Question: I am trying to send html email with javamail. Here is my function:
'''
private void sendBCCEmailWithoutAttachments(ArrayList<String> recipients
, String emailBody, final String senderEmail, final String senderPassword, String subject) {
Properties props = new Properties();
props.put("mail.smtp.auth", "true");
props.put("mail.smtp.starttls.enable", "true");
props.put("mail.smtp.host", "smtp.gmail.com");
props.put("mail.smtp.port", "587");
Session session = Session.getDefaultInstance(props,
new javax.mail.Authenticator() {
protected PasswordAuthentication getPasswordAuthentication() {
return new PasswordAuthentication(senderEmail, senderPassword);
}
});
session.setDebug(true);
try {
Message message = new MimeMessage(session);
message.setFrom(new InternetAddress(senderEmail));
String addressList = "";
for (String st : recipients) {
addressList = addressList+"," + st;
}
addressList = addressList.substring(1);
message.setRecipients(Message.RecipientType.BCC,
InternetAddress.parse(addressList));
message.setSubject(subject);
Multipart multipart = new MimeMultipart();
BodyPart messageBodyPart = new MimeBodyPart();
// messageBodyPart.setHeader("Content-Type", "text/html");
messageBodyPart.setText(emailBody);
multipart.addBodyPart(messageBodyPart);
message.setContent(multipart,"text/html");
message.saveChanges();
Transport.send(message);
System.out.println("Done");
} catch (MessagingException e) {
e.printStackTrace();
throw new RuntimeException(e);
}
}
'''
As its clear from above, I am calling the message.saveChanges() as given <URL> But it does not work and here the content type of the message header is still text/plain.
Check this transcript (via show original in gmail):
'''
Delivered-To: somegmail@gmail.com
Received: by 10.27.30.195 with SMTP id e186csp1346918wle;
Wed, 18 Mar 2015 08:57:42 -0700 (PDT)
X-Received: by 10.70.124.138 with SMTP id mi10mr104883801pdb.39.1426694262128;
Wed, 18 Mar 2015 08:57:42 -0700 (PDT)
Return-Path: <someother@gmail.com>
Received: from mail-pd0-x231.google.com (mail-pd0-x231.google.com. [2607:f8b0:400e:c02::231])
by mx.google.com with ESMTPS id iu3si29690992pac.32.2015.03.18.08.57.41
for <somegmail@gmail.com>
(version=TLSv1.2 cipher=ECDHE-RSA-AES128-GCM-SHA256 bits=128/128);
Wed, 18 Mar 2015 08:57:42 -0700 (PDT)
Received-SPF: pass (google.com: domain of someother@gmail.com designates 2607:f8b0:400e:c02::231 as permitted sender) client-ip=2607:f8b0:400e:c02::231;
Authentication-Results: mx.google.com;
spf=pass (google.com: domain of someother@gmail.com designates 2607:f8b0:400e:c02::231 as permitted sender) smtp.mail=someother@gmail.com;
dkim=pass header.i=@gmail.com;
dmarc=pass (p=NONE dis=NONE) header.from=gmail.com
Received: by mail-pd0-x231.google.com with SMTP id op1so45152900pdb.2
for <somegmail@gmail.com>; Wed, 18 Mar 2015 08:57:41 -0700 (PDT)
DKIM-Signature: v=1; a=rsa-sha256; c=relaxed/relaxed;
d=gmail.com; s=20120113;
h=date:from:message-id:subject:mime-version:content-type;
bh=WSWojtu/8q0G3uIiPm3laNDTSWDX+1m/PuoKmXMINx4=;
b=lFUGafjwCev6jX2/In3pdwygnPgKWSOTFsjcZKILhXNqiS5ipInje4dd5aVvtVzY0o
wfzHgmtrw8lqdjnAdQt2BJW6PmVavzUU7mmj+VMAU5oi0iSsAYYUUAbIl3FW24EVG03d
EcDqUcT9o9/iJCwOBkyaNj5BHEj/AFIog3tmk7hU8K51mXo/Gk5ZPjAi8ZwKPgr2txuA
KdeJ08p7qquAKxgpMD5UYw1Un6WrAccIrlWM4kpk6CVVDJpQuAeu63MHrf2MablQQ3PI
MDKmp3ZsfBhPmpZkMw77ADGs6GRe3v7TqnEZ2LIoOahB+ESLnfkil5oBIjFCHMPoACIq
eH/g==
X-Received: by 10.66.181.144 with SMTP id dw16mr167500378pac.100.1426694261402;
Wed, 18 Mar 2015 08:57:41 -0700 (PDT)
Return-Path: <someother@gmail.com>
Received: from Admin ([123.236.200.54])
by mx.google.com with ESMTPSA id os6sm28300083pac.28.2015.03.18.08.57.39
for <somegmail@gmail.com>
(version=TLSv1 cipher=ECDHE-RSA-RC4-SHA bits=128/128);
Wed, 18 Mar 2015 08:57:40 -0700 (PDT)
Date: Wed, 18 Mar 2015 08:57:40 -0700 (PDT)
From: someother@gmail.com
Message-ID: <915430510.2.1426694244252.JavaMail.somegmail@Admin>
Subject: dub
MIME-Version: 1.0
Content-Type: multipart/mixed;
boundary="----=_Part_0_14774<PHONE>4225"
------=_Part_0_14774<PHONE>4225
Content-Type: text/plain; charset=us-ascii
Content-Transfer-Encoding: 7bit
<html>
<head>
<title></title>
</head>
<body>
<p>
Type in Text here and Click on <strong>Source button </strong>to get HTML Source Code.&nbsp;</p>
</body>
</html>
------=_Part_0_14774<PHONE>4225--
'''
The point to note is that header is still
'''
------=_Part_0_14774<PHONE>4225
Content-Type: text/plain; charset=us-ascii
Content-Transfer-Encoding: 7bit
'''
for the html body, despite of setting as text/plain and doing saveChanges() (Pls note that the header lines are commented out, but uncommenting them also gives the same result)
Why is that happening and whats the solution?
messageBodyPart.setText(someText,"text/html") does not exist. Chk this image.
I am using javamail 1.4.7.
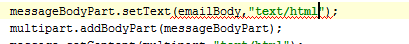
Answer: Add
'''
MimeBodyPart messageBodyPart=new MimeBodyPart();
messageBodyPart.setContent(emailBody, "text/html");
// Add an attachment
attachmentBodyPart = new MimeBodyPart();
attachmentBodyPart.setDataHandler(new DataHandler(attachment));
attachmentBodyPart.setFileName(attachment.getName());
multipart.addBodyPart(attachmentBodyPart);
// and so on...
'''
instead of
'''
// messageBodyPart.setHeader("Content-Type", "text/html");
messageBodyPart.setText(emailBody);
'''